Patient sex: F
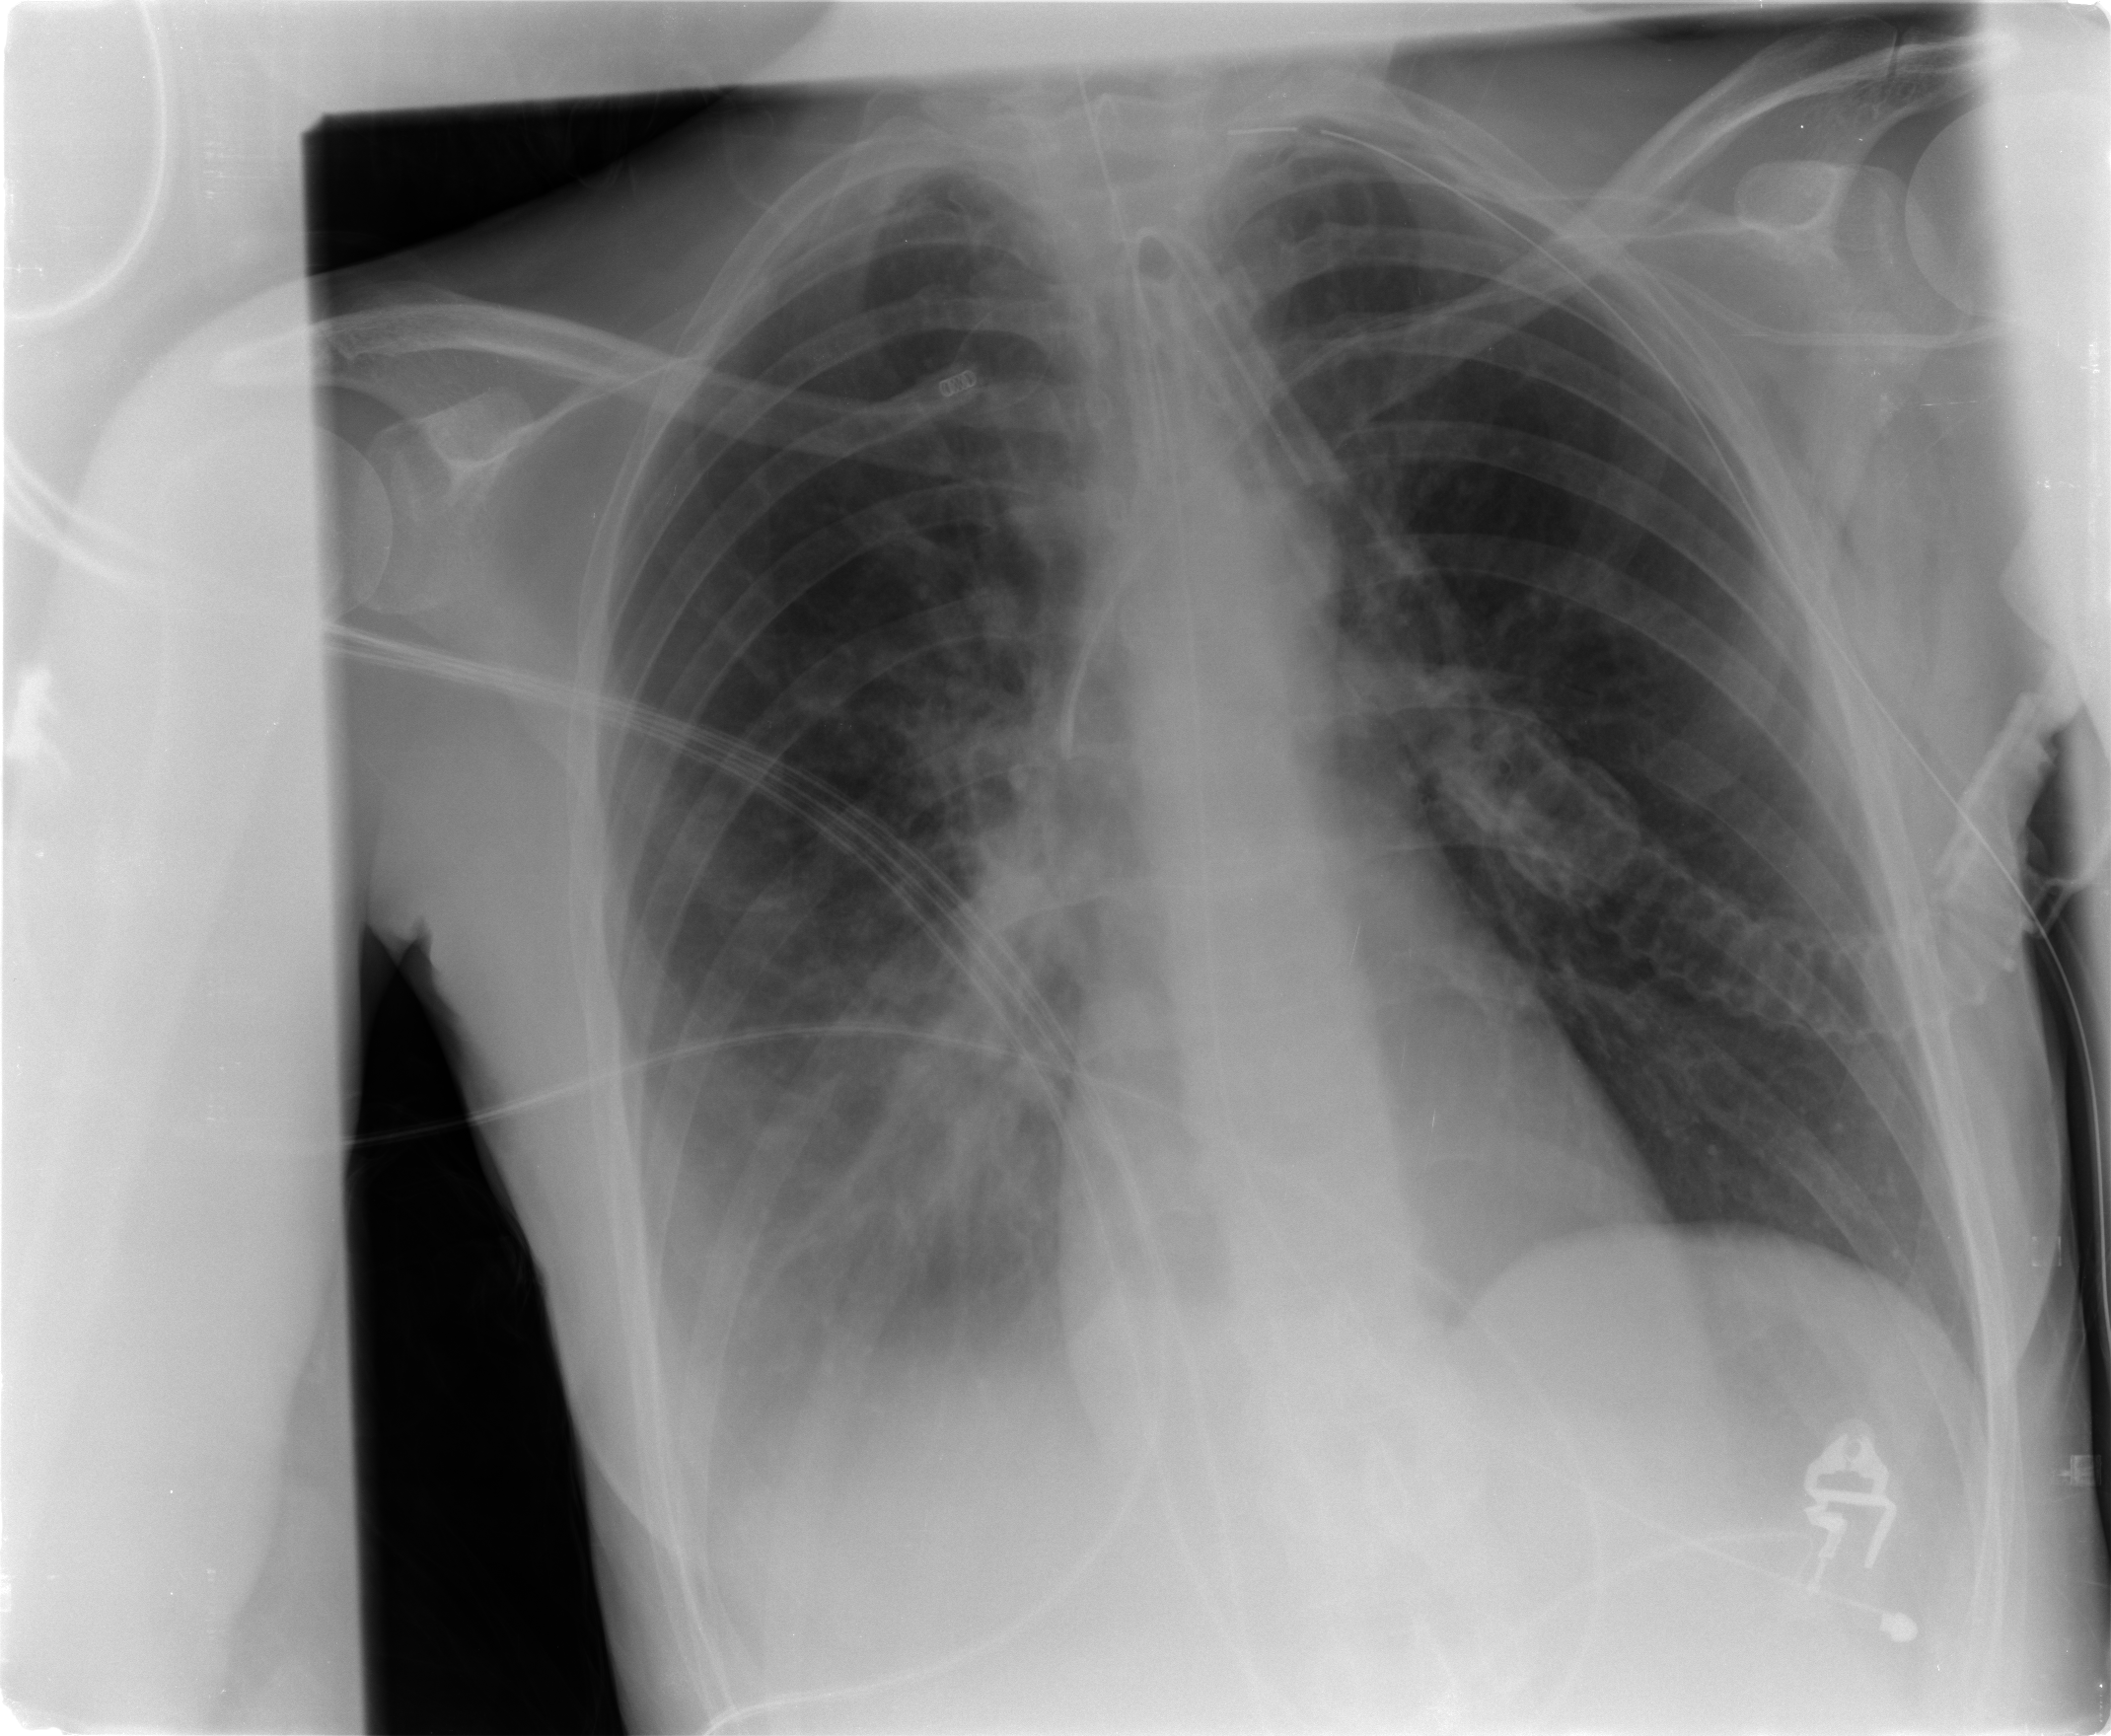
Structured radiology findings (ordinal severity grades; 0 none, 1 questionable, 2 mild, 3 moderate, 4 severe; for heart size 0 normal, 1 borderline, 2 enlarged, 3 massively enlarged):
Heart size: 0
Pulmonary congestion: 2
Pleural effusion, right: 2
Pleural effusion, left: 0
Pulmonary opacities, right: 2
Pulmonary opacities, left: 0
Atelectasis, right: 2
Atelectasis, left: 0